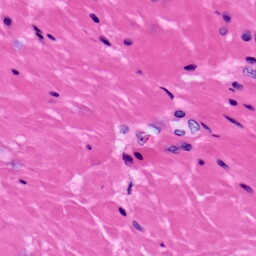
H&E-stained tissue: Prostate